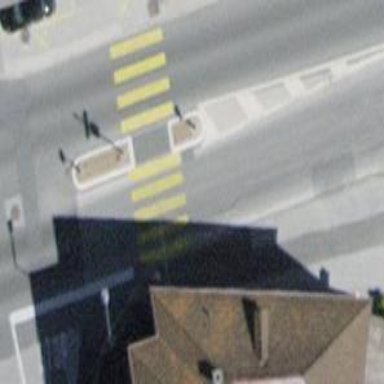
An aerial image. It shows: Marked footway crossing with central island.